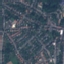
Land use / land cover class: Residential